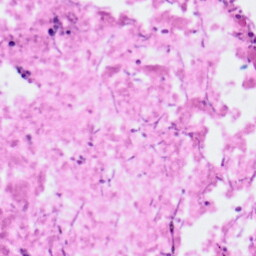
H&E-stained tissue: Pancreatic